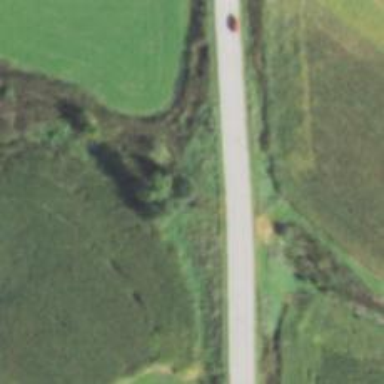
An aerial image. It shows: Culvert tunnel.